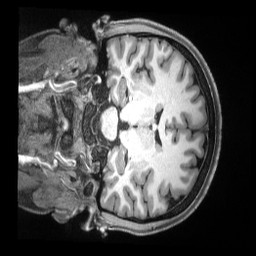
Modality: T1w
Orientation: coronal
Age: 19
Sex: female
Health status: ill
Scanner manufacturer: siemens
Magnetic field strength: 3 T
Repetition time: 2.5 s
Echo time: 0.00181 s